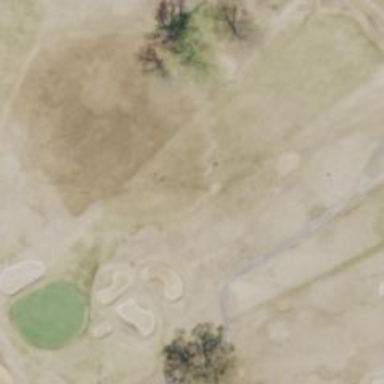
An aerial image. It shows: Grassy area designated as golf fairway.